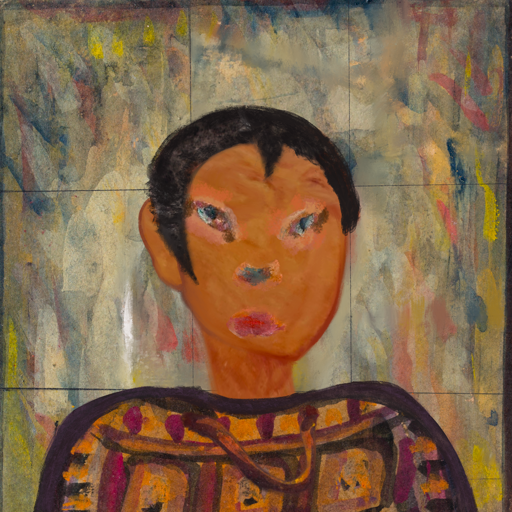
Background: GypsyMother, Head And Neck Front: Pious_Lady, Face Front: Boggyland, Bust: Doll, Hair Front: Roy_Bahadur, Head Accessory: Blank, Second Necklace: Comrade, Necklace: Blank, Baby: Blank